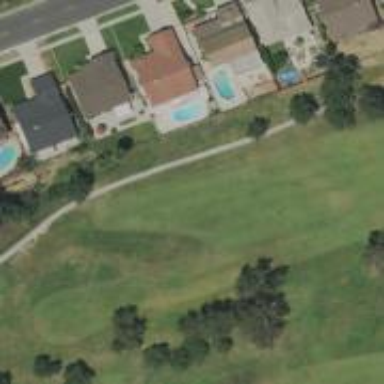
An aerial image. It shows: Golf hole.